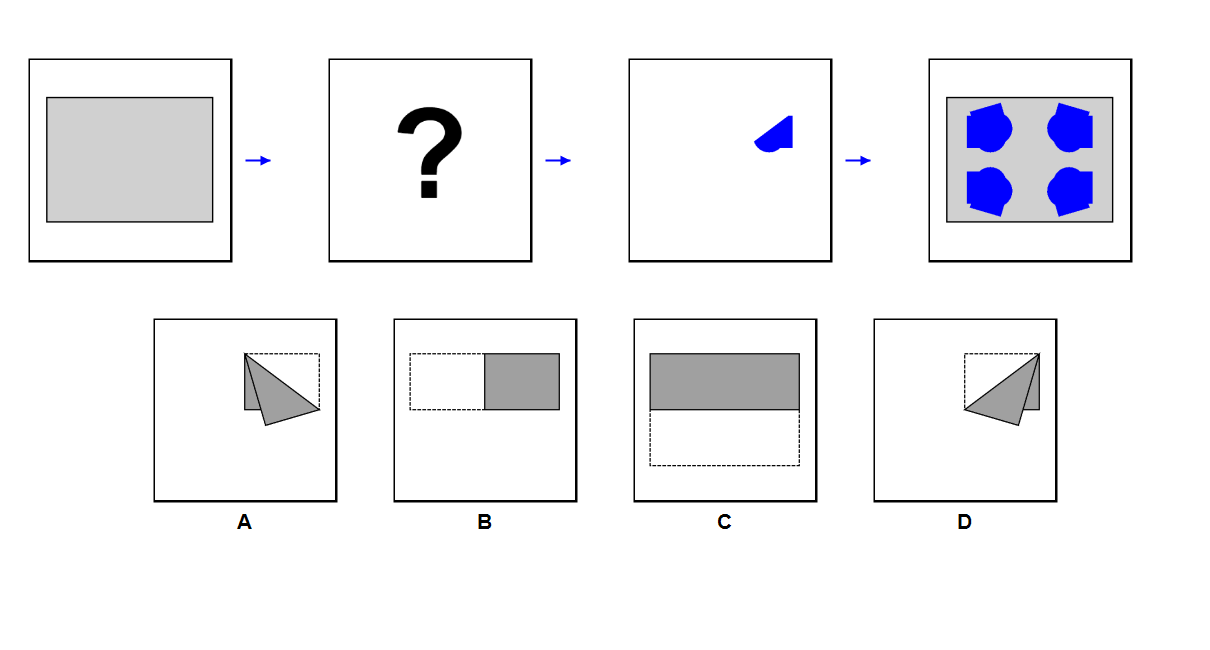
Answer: A